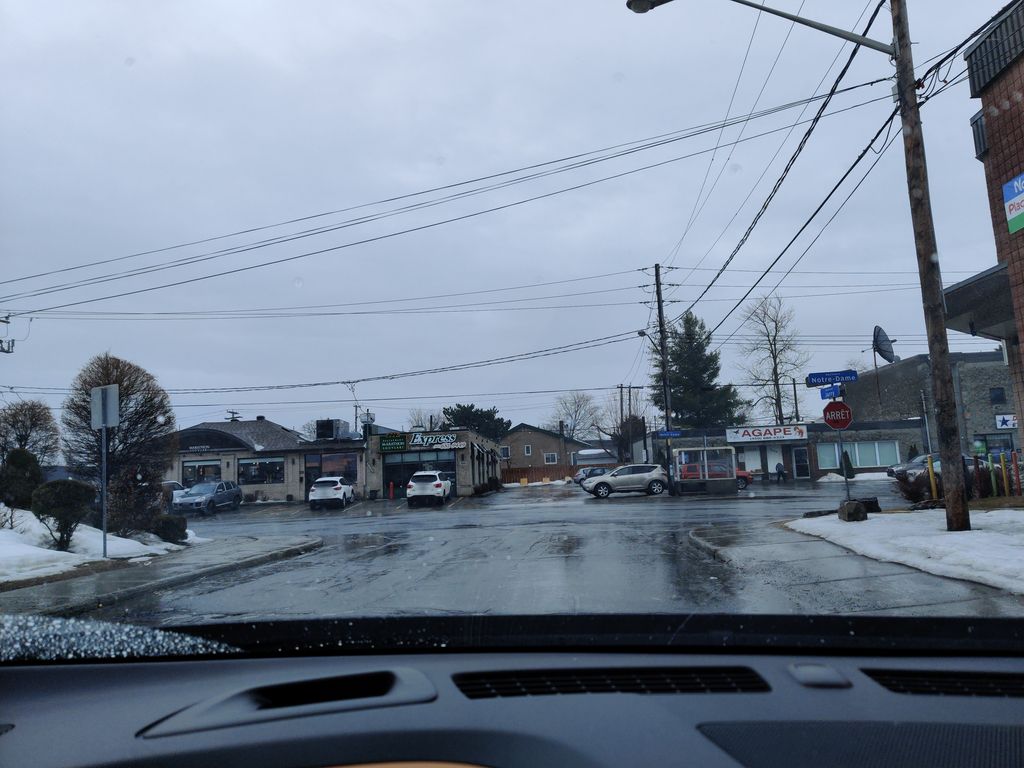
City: montreal